Question: While I was trying to learn about operators, I stumbled upon the following table that listed a strange comparison operator. What does this '<=>' operator do?

<URL>'<=>'
| ✅ Jump to accepted answer |
| ------------------------- |
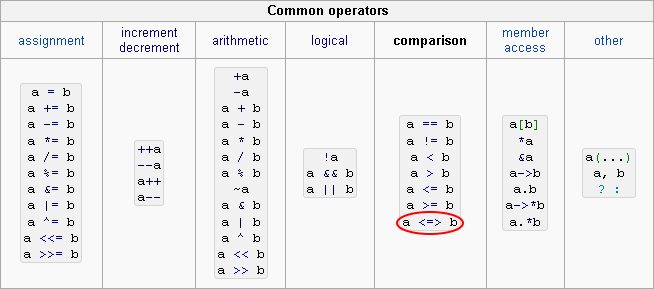
Answer: On <URL> Sutter, Maurer and Brown demonstrate the concepts of the new design. For an overview of the proposal, here's an excerpt from the article:
> The expression returns an object that compares if , compares if , and compares if a and b are
equal/equivalent. To write all comparisons for your type with type , with memberwise semantics, just write:'''
auto X::operator<=>(const Y&) =default;
'''
To write all comparisons for your type with type , just write that takes a , can use
to get memberwise semantics if desired, and returns the
appropriate category type:- -
| Comparison Categories |
| --------------------- |
Five comparison categories are defined as 'std::' types,
with the following predefined values:
'''
+------------------+-----------------------------------+-------------+
| | Numeric values | Non-numeric |
| Category +------+------------+---------------+ |
| | -1 | 0 | +1 | values |
+------------------+------+------------+---------------+-------------+
| strong_ordering | less | equal | greater | |
| weak_ordering | less | equivalent | greater | |
| partial_ordering | less | equivalent | greater | unordered |
| strong_equality | | equal | nonequal | |
| weak_equality | | equivalent | nonequivalent | |
+------------------+------+------------+---------------+-------------+
'''
Implicit conversions between these types are defined as follows:
- 'strong_ordering''less''equal''greater'- 'weak_ordering''less''equivalent''greater'- 'partial_ordering''less''equivalent''greater'- 'strong_equality''unequal''equal''unequal'- 'weak_equality''nonequivalent''equivalent''nonequivalent'- 'weak_ordering''less''equivalent''greater'- 'partial_ordering''less''equivalent''greater'- 'weak_equality''nonequivalent''equivalent''nonequivalent'- 'partial_ordering''less''equivalent''greater''unordered'- 'weak_equality''nonequivalent''equivalent''nonequivalent''nonequivalent'- 'strong_equality''equal''unequal'- 'weak_equality''equivalent''nonequivalent'
| Three-way comparison |
| -------------------- |
The'<=>'token is introduced. The character sequence'<=>'tokenizes to'<= >', in old source code. For example,'X<&Y::operator<=>'needs to add a space to retain its meaning.
The overloadable operator'<=>'is a three-way comparison function and has precedence higher than'<' and lower than'<<'. It returns a type that can be compared against literal'0'but other return types are allowed such as to support expression templates. All'<=>'operators defined in the language and in the standard library return one of the 5 aforementioned'std::'comparison category types.
For language types, the following built-in'<=>'same-type comparisons are provided. All are , except where noted otherwise. These comparisons cannot be invoked heterogeneously using scalar promotions/conversions.
- 'bool''<=>''strong_ordering'- '<=>''operator<=>(T*, nullptr_t)'- '<=>''partial_ordering'- '<=>''<=>'- 'nullptr_t''<=>''strong_ordering''equal'- 'T[N] <=> T[N]''T''<=>''<=>'- 'void''<=>'
<URL>